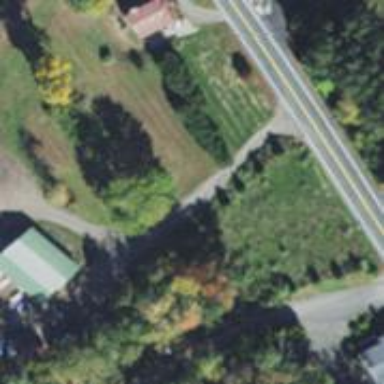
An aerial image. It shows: Driveway.